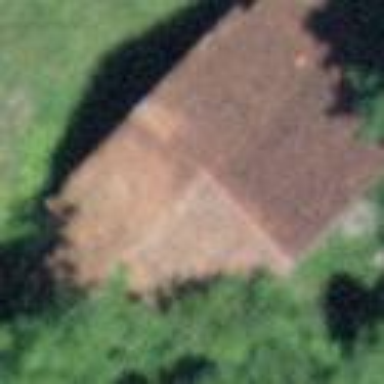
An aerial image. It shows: Barn.